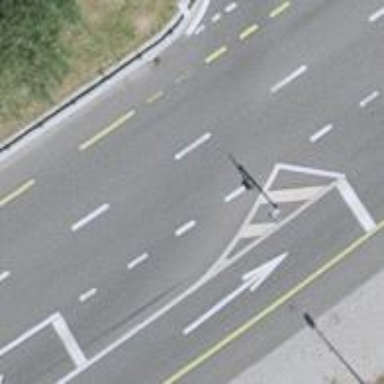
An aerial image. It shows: Road with traffic signals.